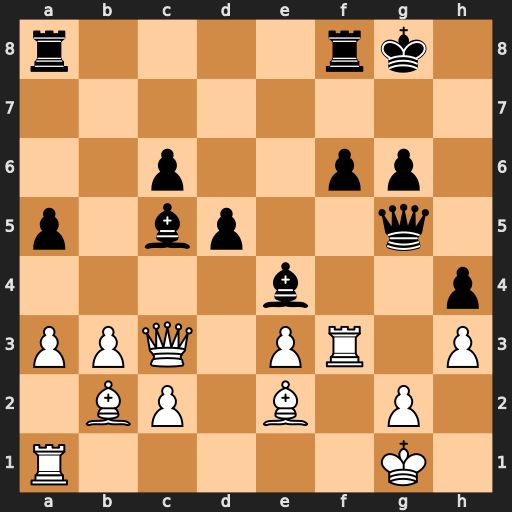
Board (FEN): r4rk1/8/2p2pp1/p1bp2q1/4b2p/PPQ1PR1P/1BP1B1P1/R5K1
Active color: w
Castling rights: -
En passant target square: -
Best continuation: Qxc5 Bxf3 Bxf3